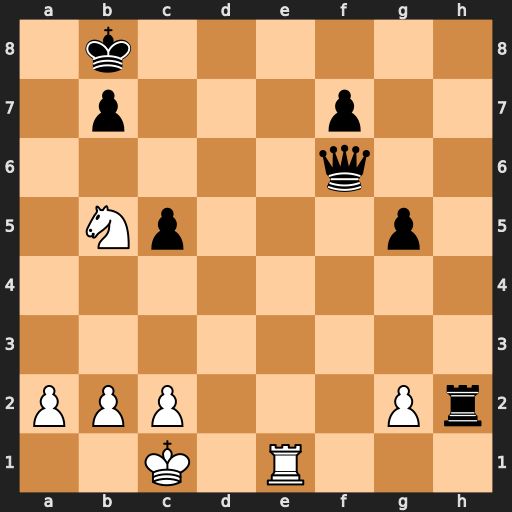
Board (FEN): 1k6/1p3p2/5q2/1Np3p1/8/8/PPP3Pr/2K1R3
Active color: w
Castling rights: -
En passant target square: -
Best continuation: Re8+ Qd8 Rxd8#